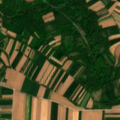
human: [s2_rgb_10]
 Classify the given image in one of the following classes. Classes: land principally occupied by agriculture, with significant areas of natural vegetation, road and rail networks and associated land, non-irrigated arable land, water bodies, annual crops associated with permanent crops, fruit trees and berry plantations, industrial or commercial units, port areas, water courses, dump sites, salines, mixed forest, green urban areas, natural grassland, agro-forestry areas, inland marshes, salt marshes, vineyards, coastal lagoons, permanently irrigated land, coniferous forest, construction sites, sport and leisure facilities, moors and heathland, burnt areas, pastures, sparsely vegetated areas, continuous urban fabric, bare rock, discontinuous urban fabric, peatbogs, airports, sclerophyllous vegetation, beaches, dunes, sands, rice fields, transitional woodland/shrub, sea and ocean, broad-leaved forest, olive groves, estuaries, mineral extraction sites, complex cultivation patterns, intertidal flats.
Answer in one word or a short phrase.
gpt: discontinuous urban fabric, non-irrigated arable land, land principally occupied by agriculture, with significant areas of natural vegetation, broad-leaved forest, transitional woodland/shrub